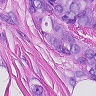
Metastatic tissue present: yes